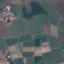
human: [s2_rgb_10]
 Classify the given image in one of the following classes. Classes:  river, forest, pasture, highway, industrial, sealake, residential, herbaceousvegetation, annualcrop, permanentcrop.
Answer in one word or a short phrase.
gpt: PermanentCrop